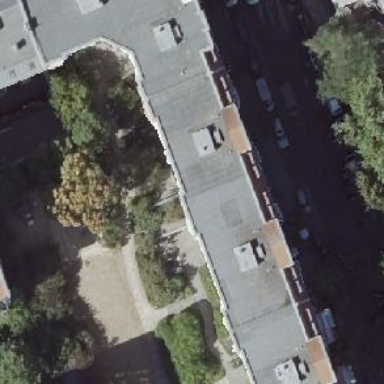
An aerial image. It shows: Part of building.